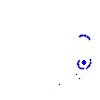
Particle: kaon